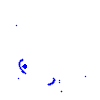
Particle: kaon